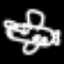
Label: airplane